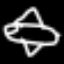
Label: airplane